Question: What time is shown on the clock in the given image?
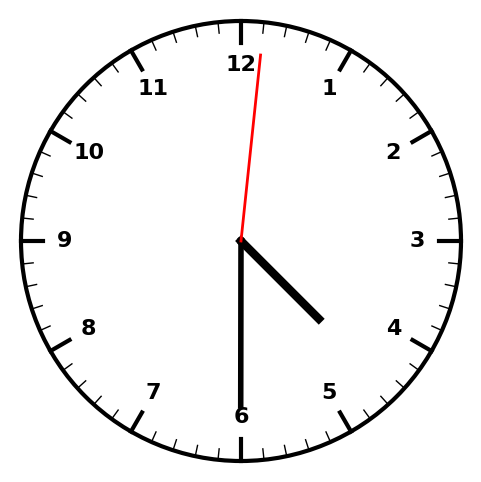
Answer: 04:30:01